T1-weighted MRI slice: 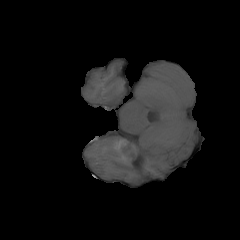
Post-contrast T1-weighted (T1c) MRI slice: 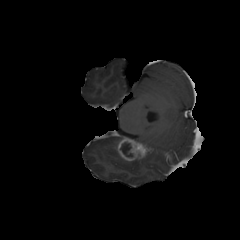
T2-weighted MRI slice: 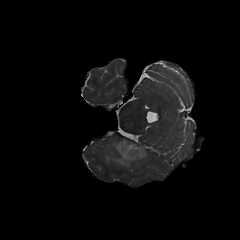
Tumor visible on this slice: yes